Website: macys
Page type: billing-address
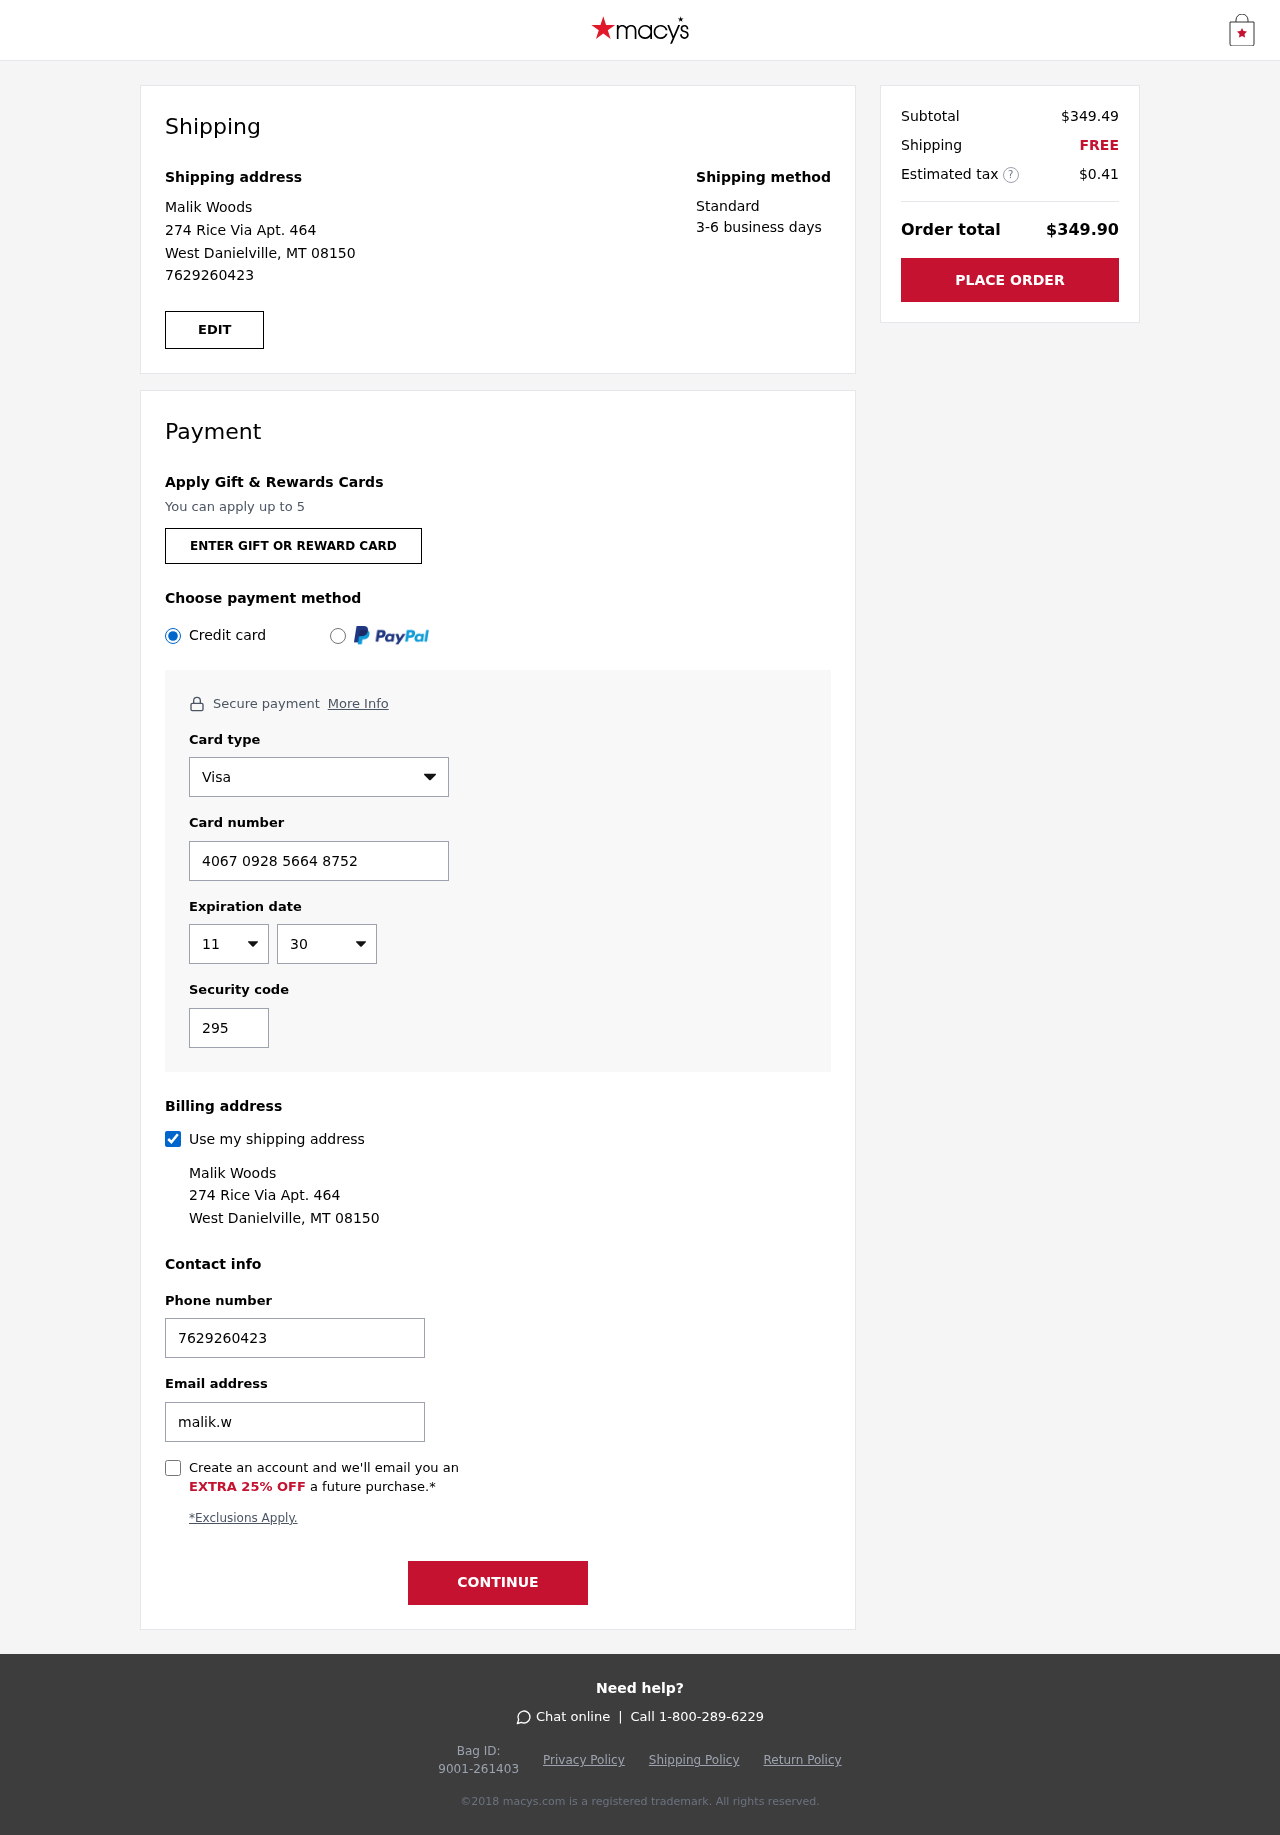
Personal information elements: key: PII_CARD_CVV
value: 295
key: PII_CARD_EXPIRY_MONTH
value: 11
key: PII_CARD_EXPIRY_YEAR
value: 30
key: PII_CARD_NUMBER
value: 4067 0928 5664 8752
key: PII_CARD_TYPE
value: Visa
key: PII_EMAIL
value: malik.woods@gmail.com
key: PII_FULLNAME
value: Malik Woods
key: PII_PHONE
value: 7629260423
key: PII_STREET
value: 274 Rice Via Apt. 464
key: PII_CITY_STATE_ZIP
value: West Danielville, MT 08150
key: PII_FIRSTNAME
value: Malik
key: PII_LASTNAME
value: Woods
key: PII_FULLNAME2
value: Malik Woods
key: PII_FULLNAME3
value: Malik Woods
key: PII_FIRSTNAME2
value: Malik
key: PII_FIRSTNAME3
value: Malik
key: PII_LASTNAME2
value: Woods
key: PII_LASTNAME3
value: Woods
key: PII_FIRSTNAME_DERIVED
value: Malik
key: PII_LASTNAME_DERIVED
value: Woods
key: PII_FULLNAME_DERIVED
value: Malik Woods
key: PII_NAME_FULL_DERIVED
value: Malik Woods
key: PII_STREET2
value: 274 Rice Via Apt. 464
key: PII_PHONE2
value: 7629260423
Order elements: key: ORDER_SUBTOTAL
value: $349.49
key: ORDER_SHIPPING_COST
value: FREE
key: ORDER_TAX
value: $0.41
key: ORDER_TOTAL
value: $349.90